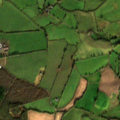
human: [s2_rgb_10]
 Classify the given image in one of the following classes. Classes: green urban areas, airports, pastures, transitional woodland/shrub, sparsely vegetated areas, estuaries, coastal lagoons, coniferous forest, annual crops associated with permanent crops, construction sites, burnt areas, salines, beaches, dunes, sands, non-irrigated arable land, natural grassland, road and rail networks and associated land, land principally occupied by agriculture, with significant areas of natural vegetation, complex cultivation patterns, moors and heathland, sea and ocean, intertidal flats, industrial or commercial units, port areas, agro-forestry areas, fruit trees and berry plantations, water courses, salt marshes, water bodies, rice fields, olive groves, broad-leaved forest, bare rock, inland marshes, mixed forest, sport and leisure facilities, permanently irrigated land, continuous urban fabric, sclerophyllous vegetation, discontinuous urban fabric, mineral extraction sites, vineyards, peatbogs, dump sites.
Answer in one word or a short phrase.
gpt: pastures, mixed forest